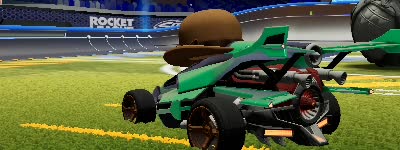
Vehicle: aftershock